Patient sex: M
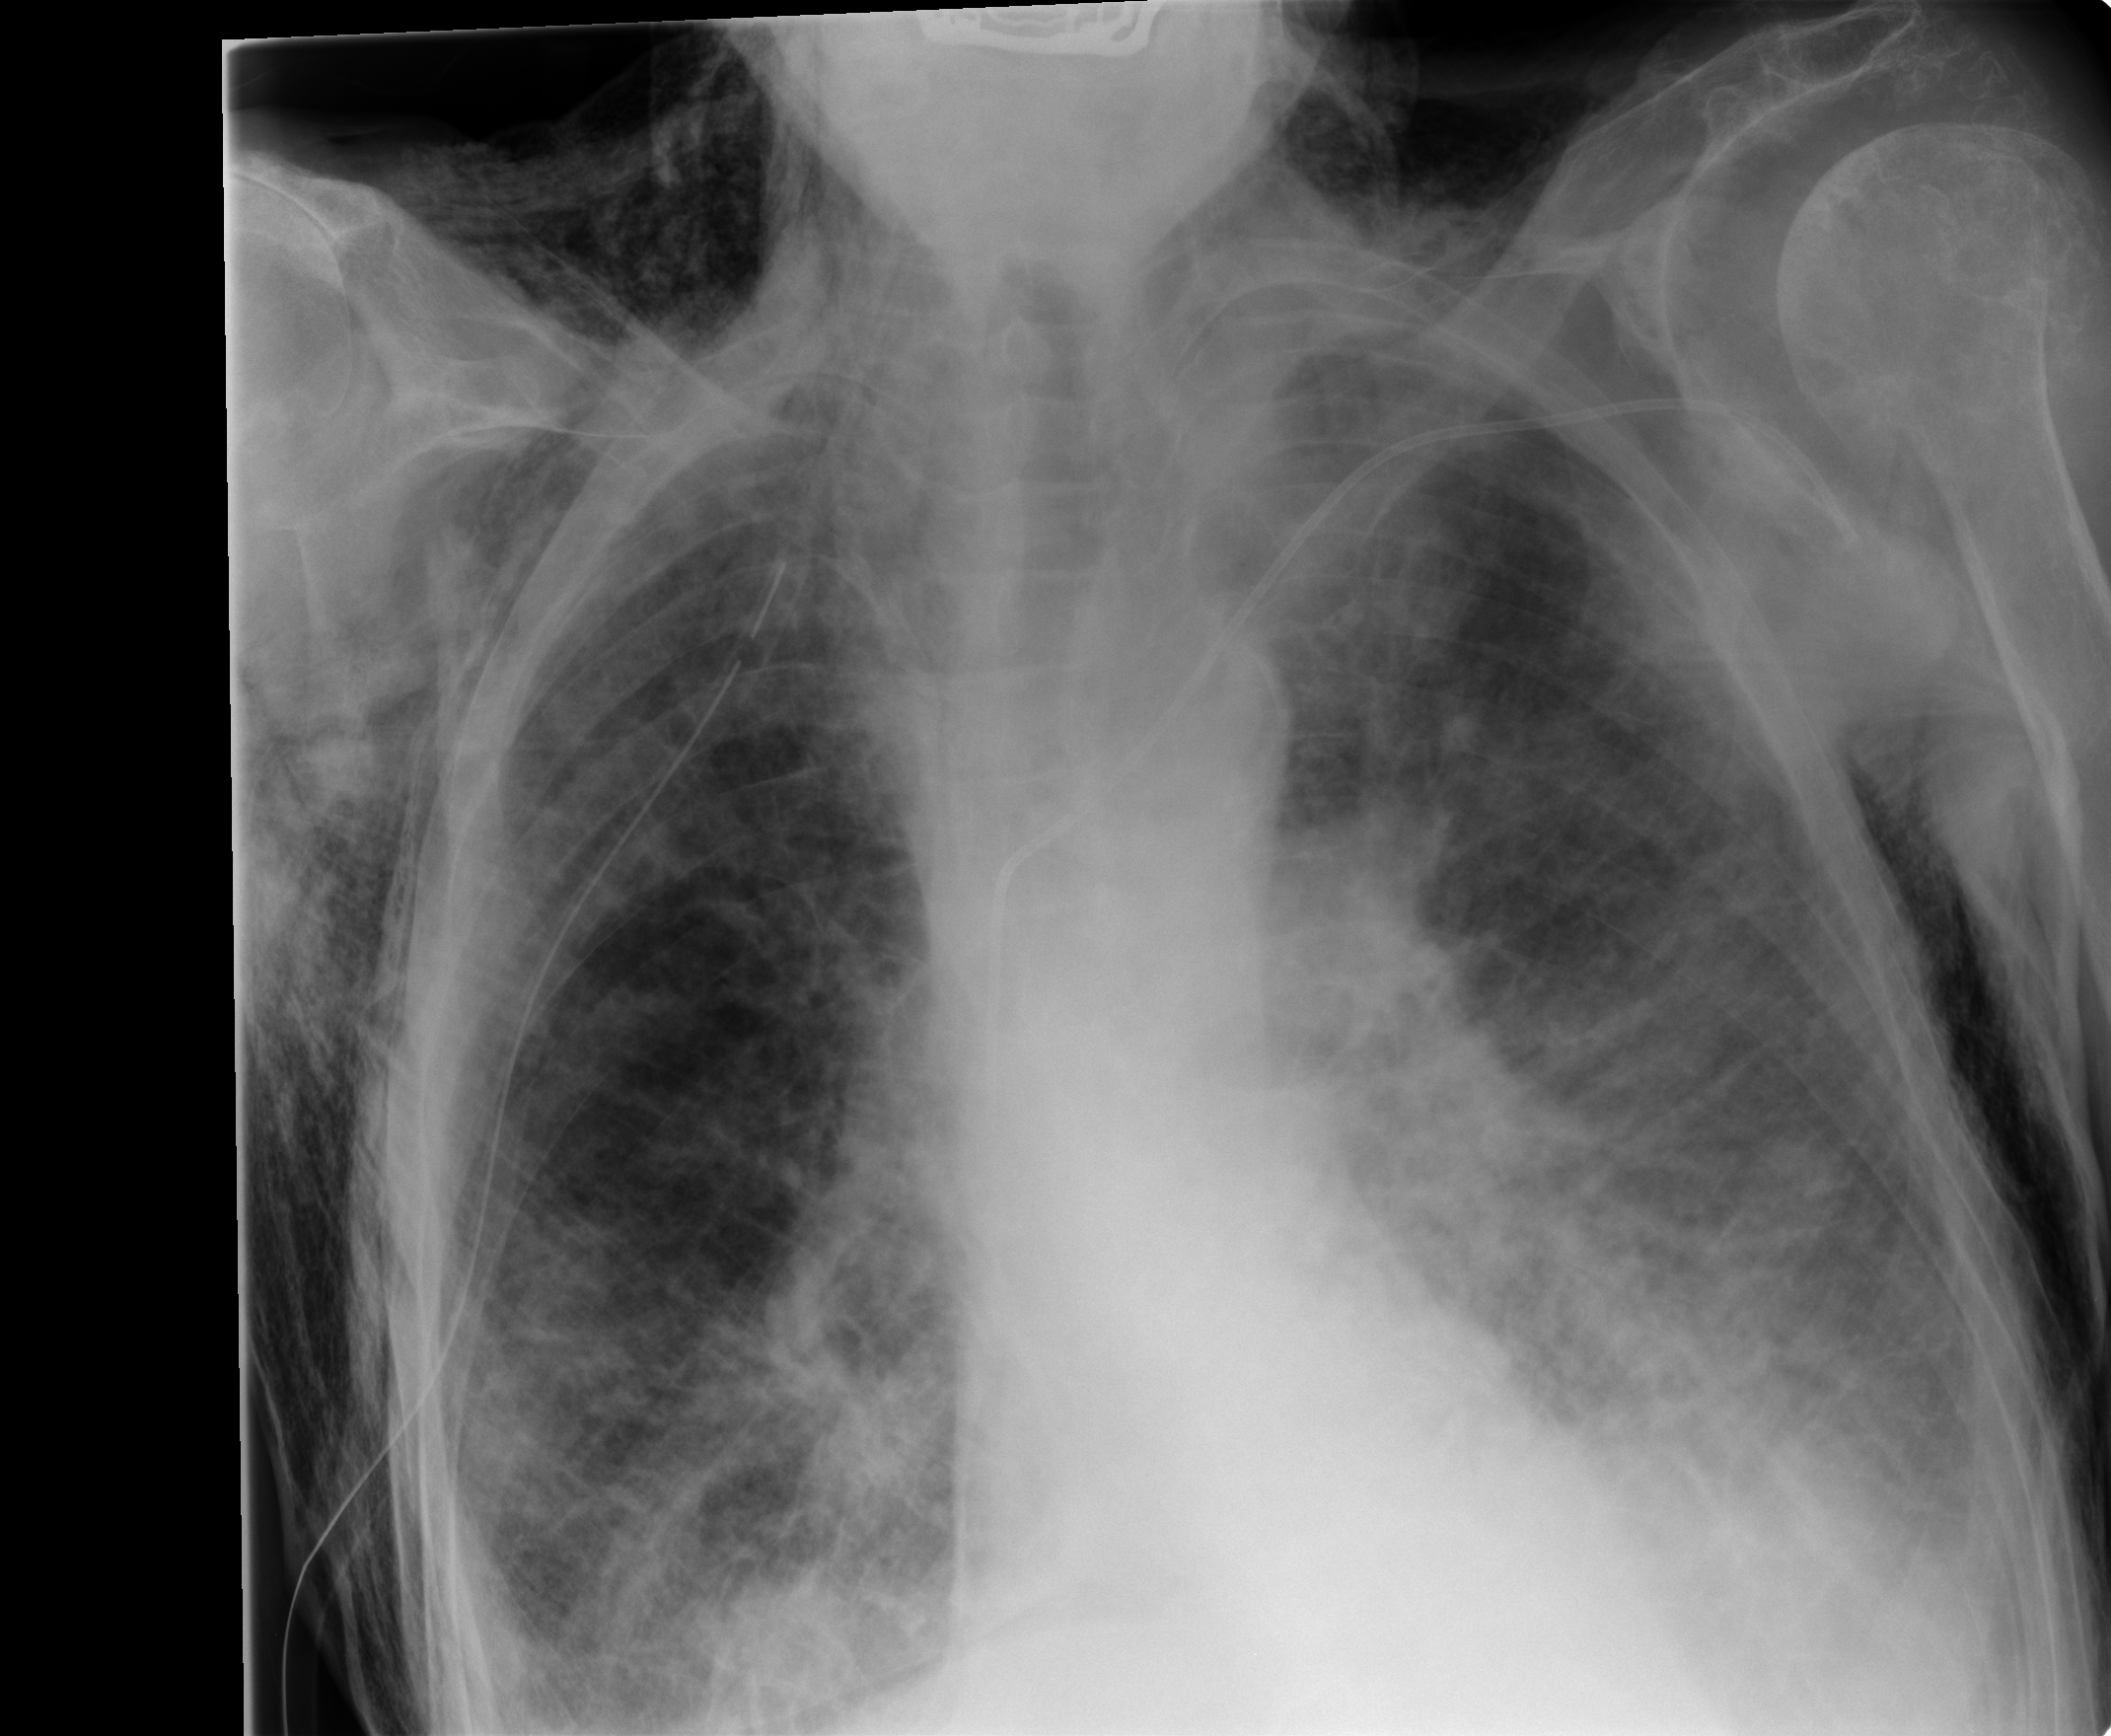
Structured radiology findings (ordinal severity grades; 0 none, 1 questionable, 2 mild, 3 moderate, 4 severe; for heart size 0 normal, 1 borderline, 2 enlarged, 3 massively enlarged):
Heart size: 0
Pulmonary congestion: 0
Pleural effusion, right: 1
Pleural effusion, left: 2
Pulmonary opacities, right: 2
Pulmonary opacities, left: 2
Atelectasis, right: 2
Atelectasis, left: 2